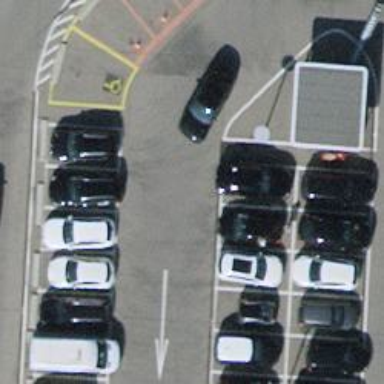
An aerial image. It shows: Multi-storey parking facility.